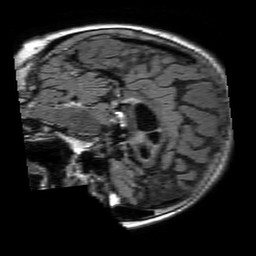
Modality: FLAIR
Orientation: sagittal
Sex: female
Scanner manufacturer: philips
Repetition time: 11 s
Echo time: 0.125 s